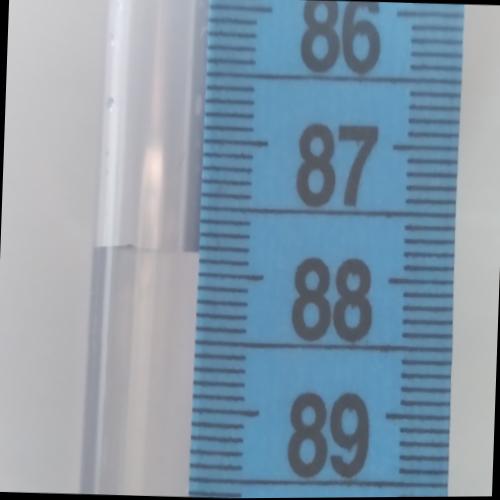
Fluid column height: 87.8 cm